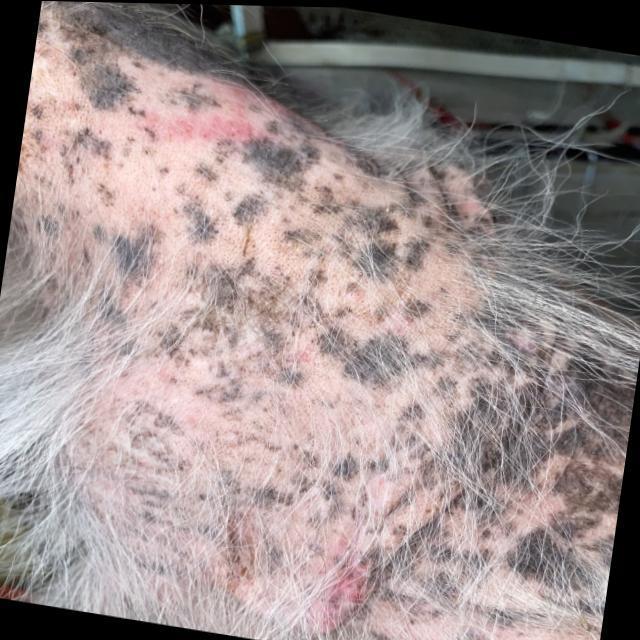
Canine demodicosis (Demodex mange) — caused by Demodex canis mites. Presents with alopecia, follicular papules, pustules, and comedones. Often localized on face and forelimbs.